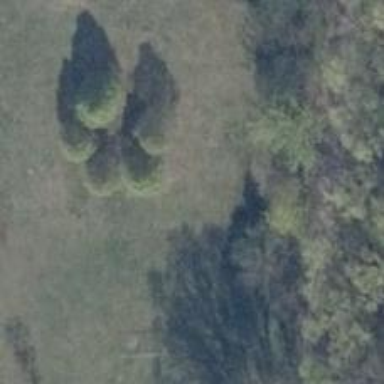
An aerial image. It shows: Single tag "natural: tree."